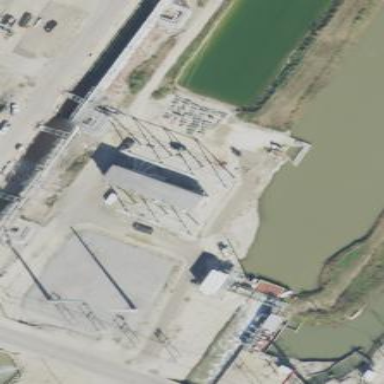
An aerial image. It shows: Industrial substation with power supply facilities.